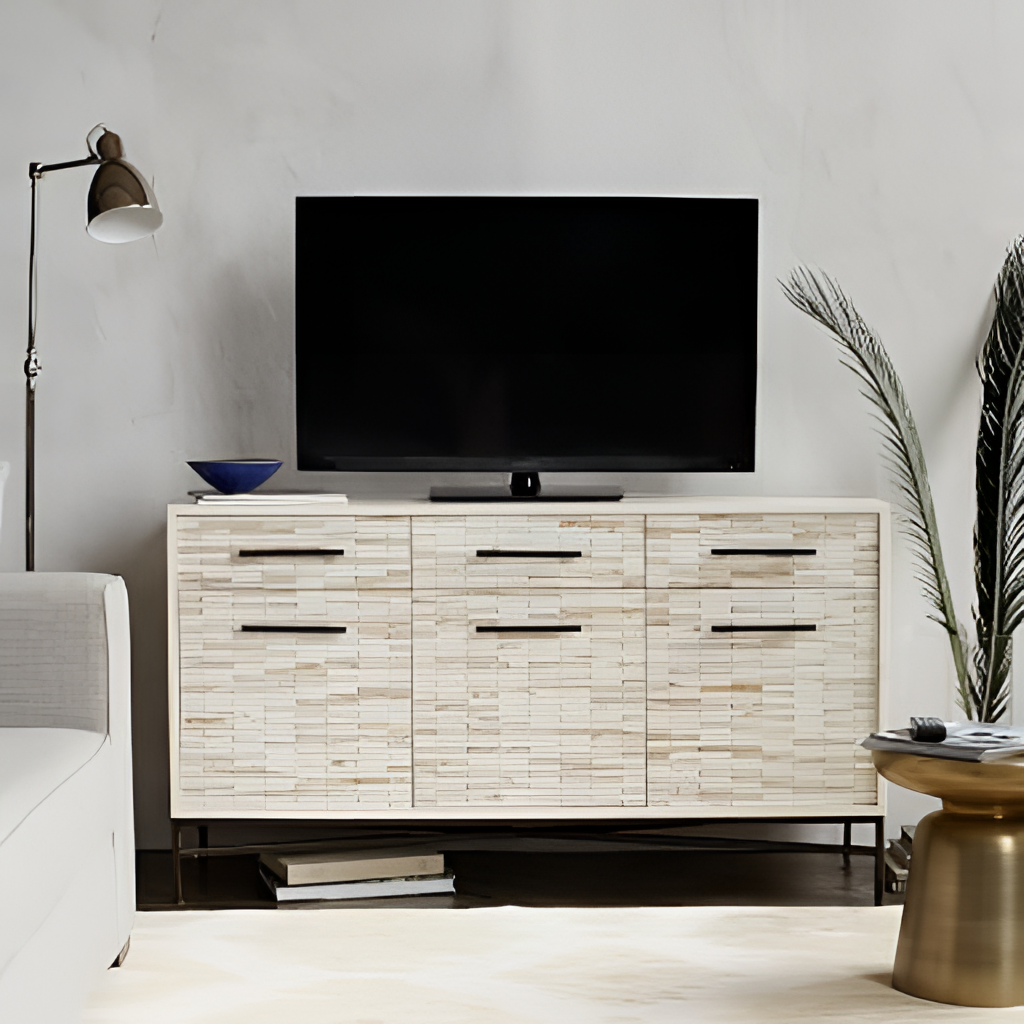
wood media console, living room, wood flooring, with plank pattern, contemporary, white paint wallpaper, with solid pattern